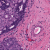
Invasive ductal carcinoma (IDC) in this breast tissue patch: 0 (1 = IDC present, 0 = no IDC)